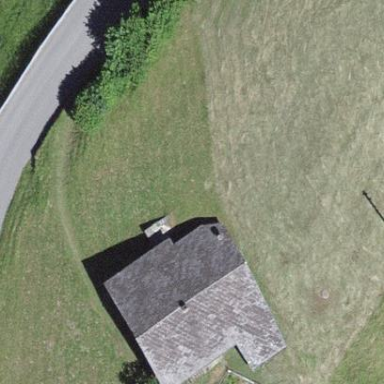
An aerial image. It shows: Farm building.